Field crop: tomato
Growth stage: 1
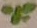
Species: solanum